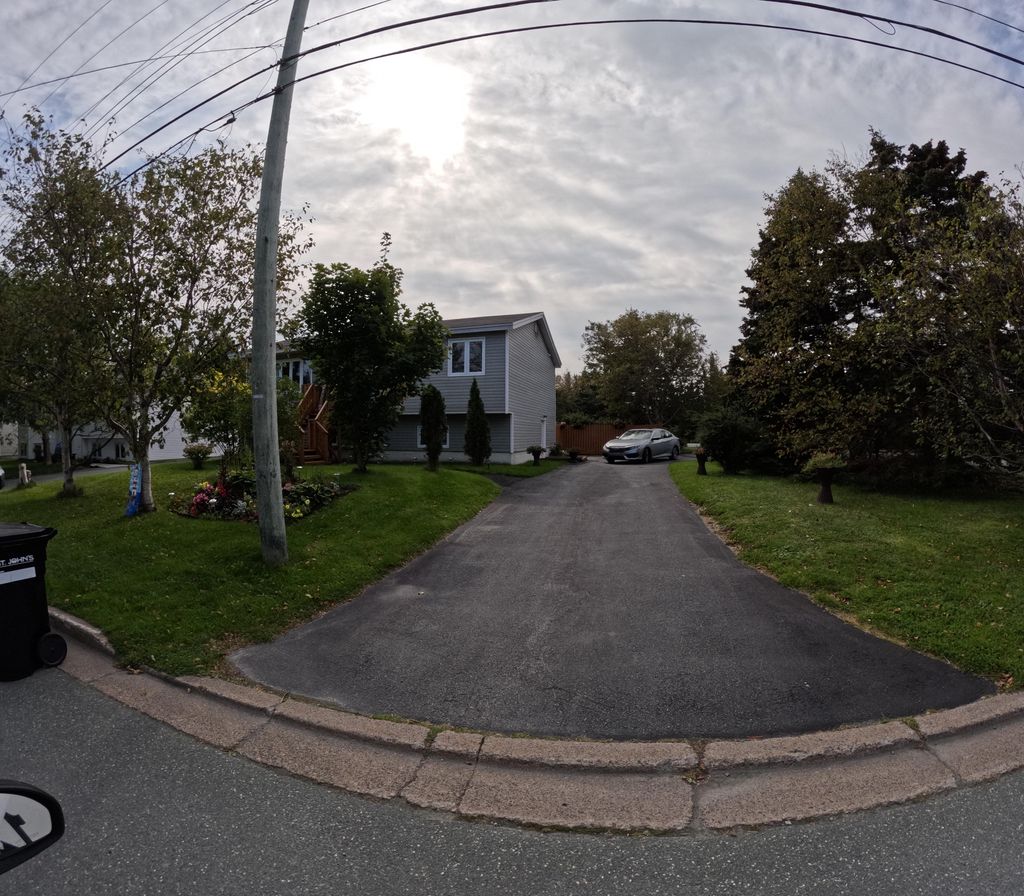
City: st_johns